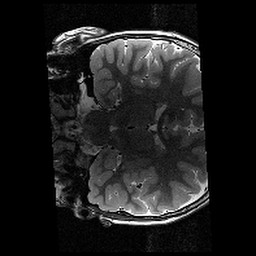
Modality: T2w
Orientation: coronal
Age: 9
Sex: male
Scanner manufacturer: siemens
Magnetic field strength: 3 T
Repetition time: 9.23 s
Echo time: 0.067 s